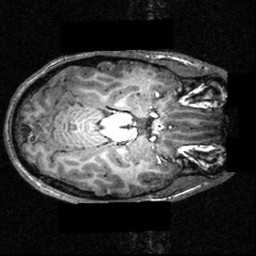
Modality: T1w
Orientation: axial
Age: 16
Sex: male
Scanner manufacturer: siemens
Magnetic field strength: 3.951 T
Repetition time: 1.5 s
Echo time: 0.00335 s